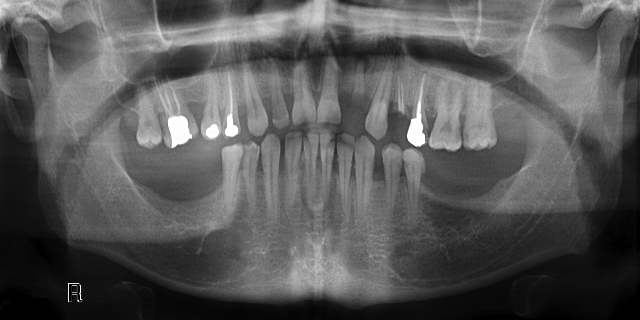
adult